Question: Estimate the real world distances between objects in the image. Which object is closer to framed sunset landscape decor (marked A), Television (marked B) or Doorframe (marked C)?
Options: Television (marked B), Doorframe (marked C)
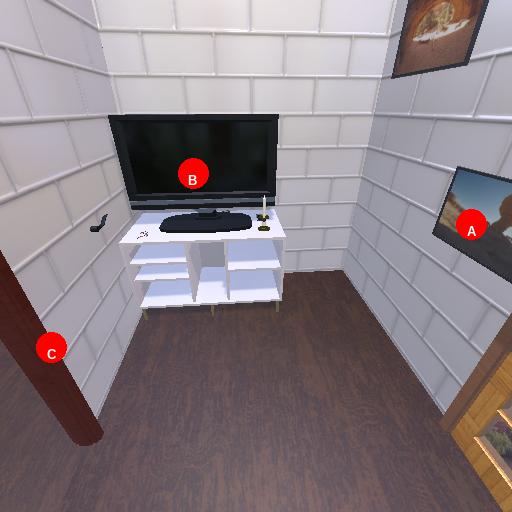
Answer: Television (marked B)